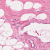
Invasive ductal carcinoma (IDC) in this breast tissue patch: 0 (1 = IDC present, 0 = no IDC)